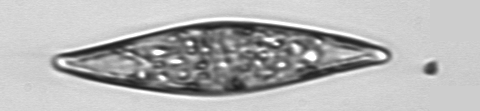
Label: Pleurosigma